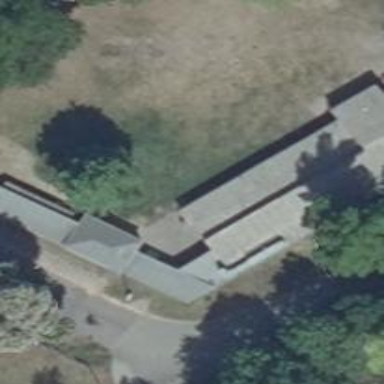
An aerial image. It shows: Building with skillion roof shape.